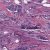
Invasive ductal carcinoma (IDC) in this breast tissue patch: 1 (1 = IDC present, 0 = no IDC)